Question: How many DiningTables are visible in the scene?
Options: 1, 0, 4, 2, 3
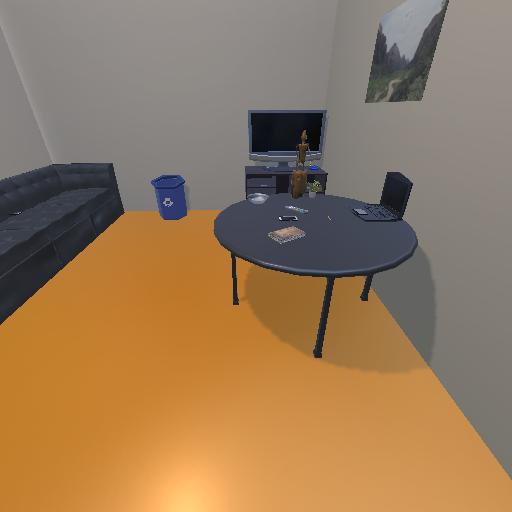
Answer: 1